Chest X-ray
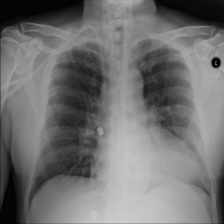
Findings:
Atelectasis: negative
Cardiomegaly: positive
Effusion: positive
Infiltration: negative
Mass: negative
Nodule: negative
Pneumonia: negative
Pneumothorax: negative
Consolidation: negative
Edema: negative
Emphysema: negative
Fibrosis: negative
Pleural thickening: negative
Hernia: negative